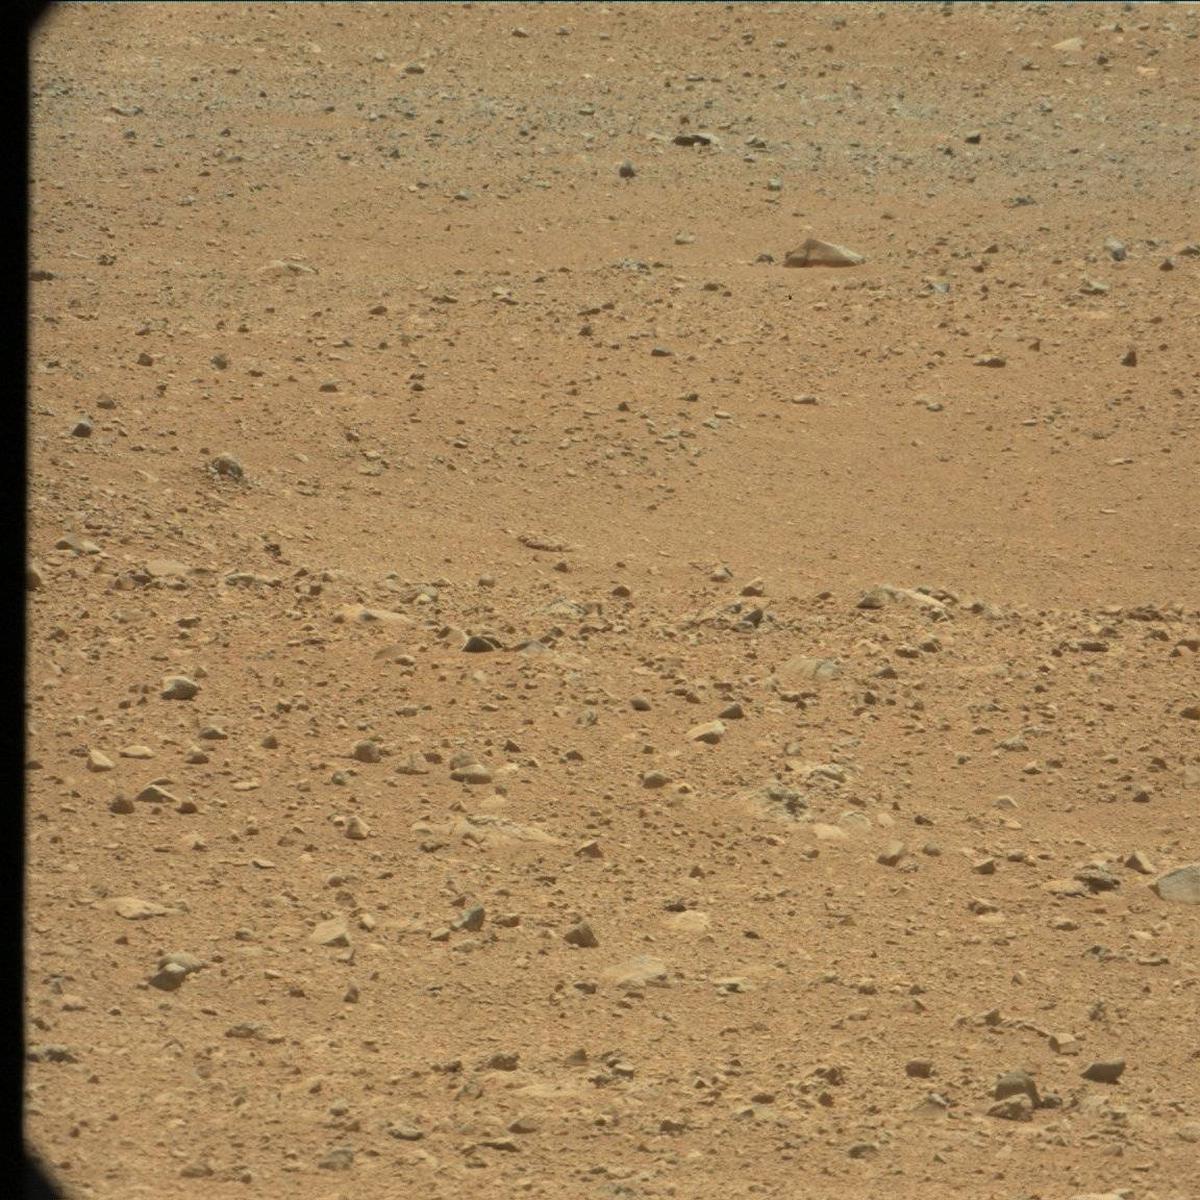
Terrain classes present: Bedrock, Rock, Sand / Soil